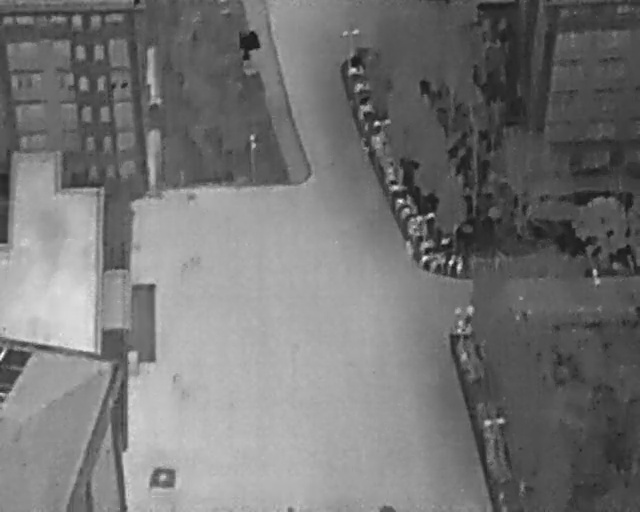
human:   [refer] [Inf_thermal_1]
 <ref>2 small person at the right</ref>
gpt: <box>[[91, 52, 94, 53, 2], [91, 54, 94, 56, 2]]</box>

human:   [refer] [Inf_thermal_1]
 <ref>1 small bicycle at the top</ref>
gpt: <box>[[55, 11, 56, 15, 2]]</box>

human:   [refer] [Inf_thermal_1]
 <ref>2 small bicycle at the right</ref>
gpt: <box>[[70, 50, 73, 52, 2], [68, 50, 72, 51, 2]]</box>